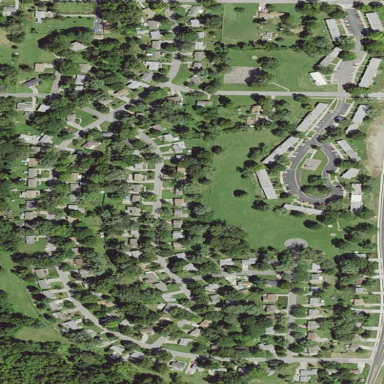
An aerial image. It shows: Residential area composed of single-family homes.